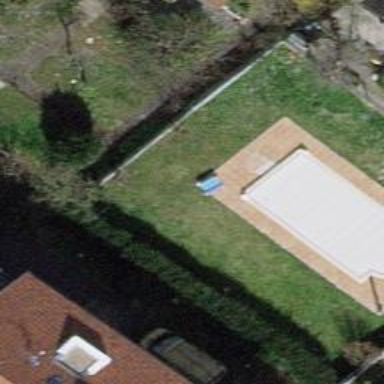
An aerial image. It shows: Swimming pool located in leisure land.